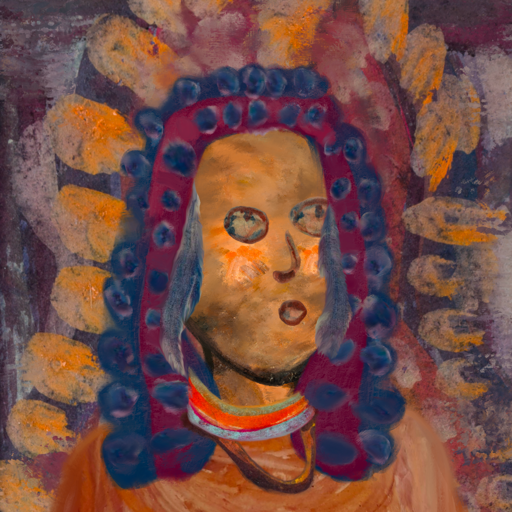
Background: Doll, Head And Neck Side: Gypsy_Queen, Face Side: Orphan, Bust: Pious_Lady, Hair Side: Hill_Girl, Head Accessory: Blank, Second Necklace: Comrade, Necklace: Sisters, Baby: Blank